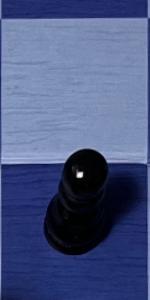
Label: Pawn_Black